Question: I'm currently working on an image recognition software for the robotics club at my school, and one part really has me stumped: shape recognition. I need to be able to detect the squares in this image before I can try to detect the shapes in the arena.
I've looked up some libraries like JavaCV, but I couldn't really find something that suited my taste. As a reference, here is the image from which I'm trying to determine shapes

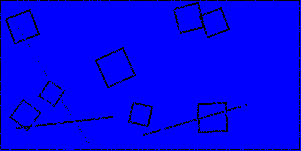
Answer: I was doing something similar to your task but I needed to recognize classes (resistors, capacitors, etc.) of objects and what are their boundaries in a real black&white photo:

Basically, the method was something like this:
1. Preprocessing - correct contrast, brightness, erosion, dilation, median, etc. - this step can be adaptive to whole/part of the photo.
2. Segmentation - now find parts of the photo where there could be "something" with some threshold for area, pixel intensity, etc.
3. Characterize - for every found potential segment calculate some characteristcs - max length, area, W, M - determinants, etc.
4. Classify - There're several classifiers that checked if the given characteristic can be of this class, and if the answer is yes - what is the "distance" of the given characteristic to the ideal model characteristic. Classification was done using fuzzy logic inference.
5. And of course - for every successful classification take the best matches if they exist.
In your case - the simplest characterization of a square is to find out its area and the max distance between two points that belongs to found segment. And before it you should preprocess the image with <URL>
You could also create nice algorithm to recognize if a square is cut by a line (and remove that line - then recognize again) and check if a square is overlapped by other square, etc.
---
Personally, I don't know any library that do such complex things as 'library.recognizeSquaresOnImage(params)'. You are provided with some useful methods to prepare an image for recognition - the core of your task - you must do by yourself.
Every recognition problem has its own peculiar features that can be used to narrow uncertain results in every step in "recognition pipelie". For example, in my task, I knew that objects are black on a fairly white background, and are more or less separated from each other, etc.
My project was written in C++ using OpenCV library and I was using OpenCV library for only reading/writing image and displaying it in the window - I wasn't allowed to used any other methods of the library.
As a reference how you could do it - <URL> is the whole project. Even now it doesn't work perfectly - it needs some calibration of classificators.
To have a better grasp how it works on a higher level - take a look at <URL> file.